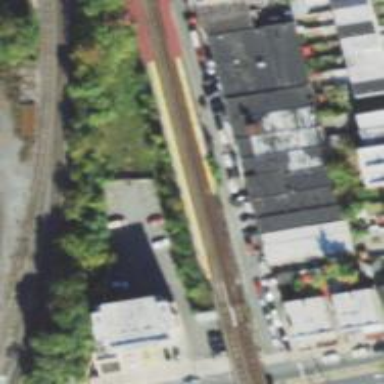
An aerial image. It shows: Railway embankment with electrified rails.